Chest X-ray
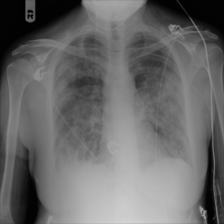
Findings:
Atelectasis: negative
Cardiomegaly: negative
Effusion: negative
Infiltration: positive
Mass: negative
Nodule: negative
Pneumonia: negative
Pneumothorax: negative
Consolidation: negative
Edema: negative
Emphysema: negative
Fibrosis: negative
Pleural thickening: negative
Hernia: negative